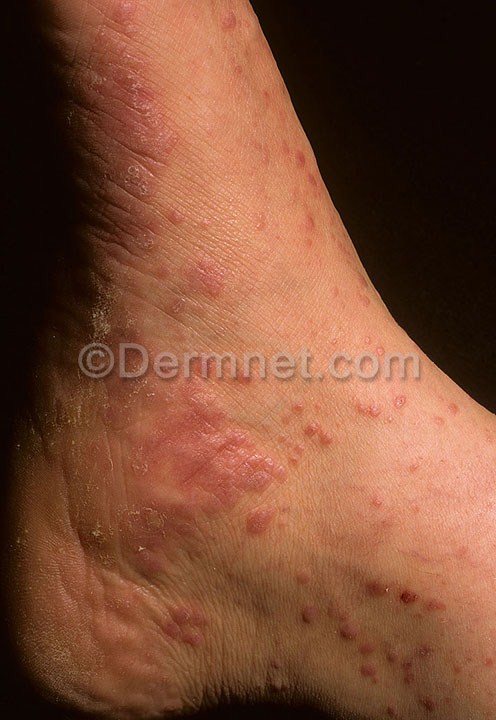
Disease: Nail Fungus and other Nail Disease